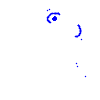
Particle: electron